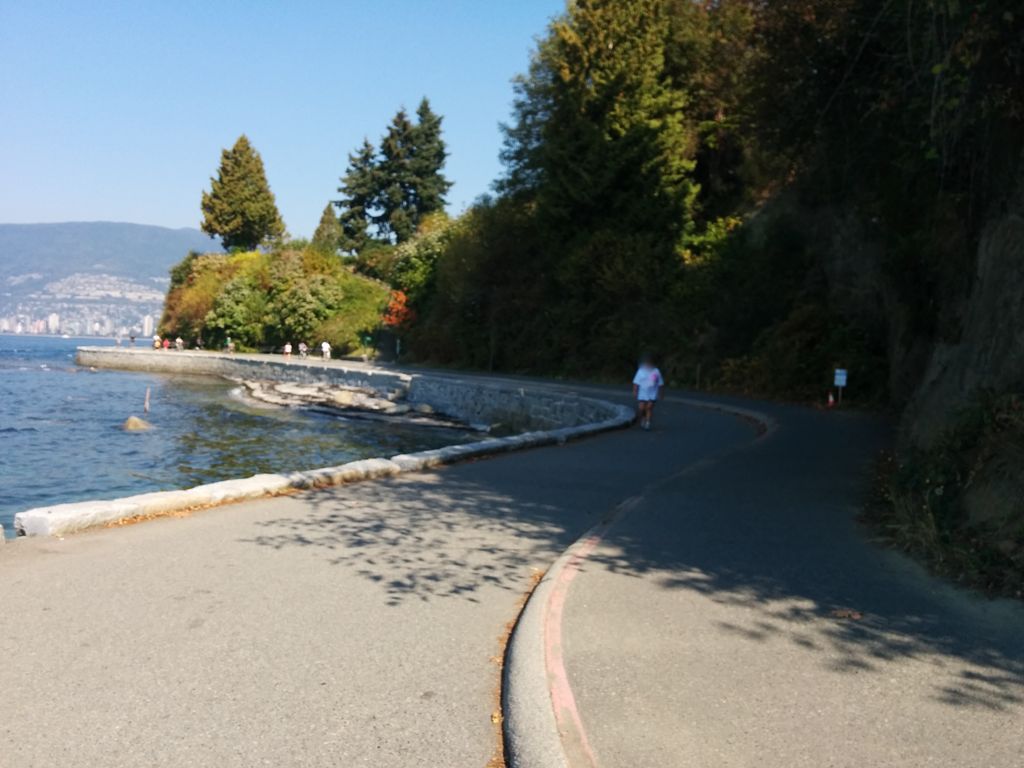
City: vancouver